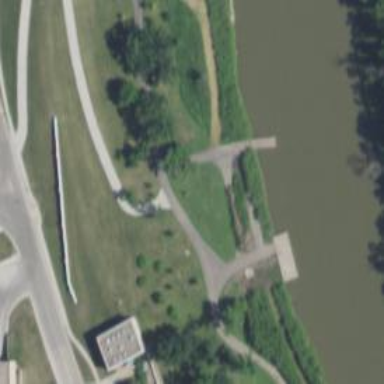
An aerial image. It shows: Pier located along footway.